Interaction volume radius: 5 \u00c5
Interaction volume height: 15 \u00c5
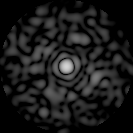
Disorder parameter: 0.8515